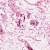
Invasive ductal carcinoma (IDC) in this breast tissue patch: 0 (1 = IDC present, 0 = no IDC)